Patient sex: F
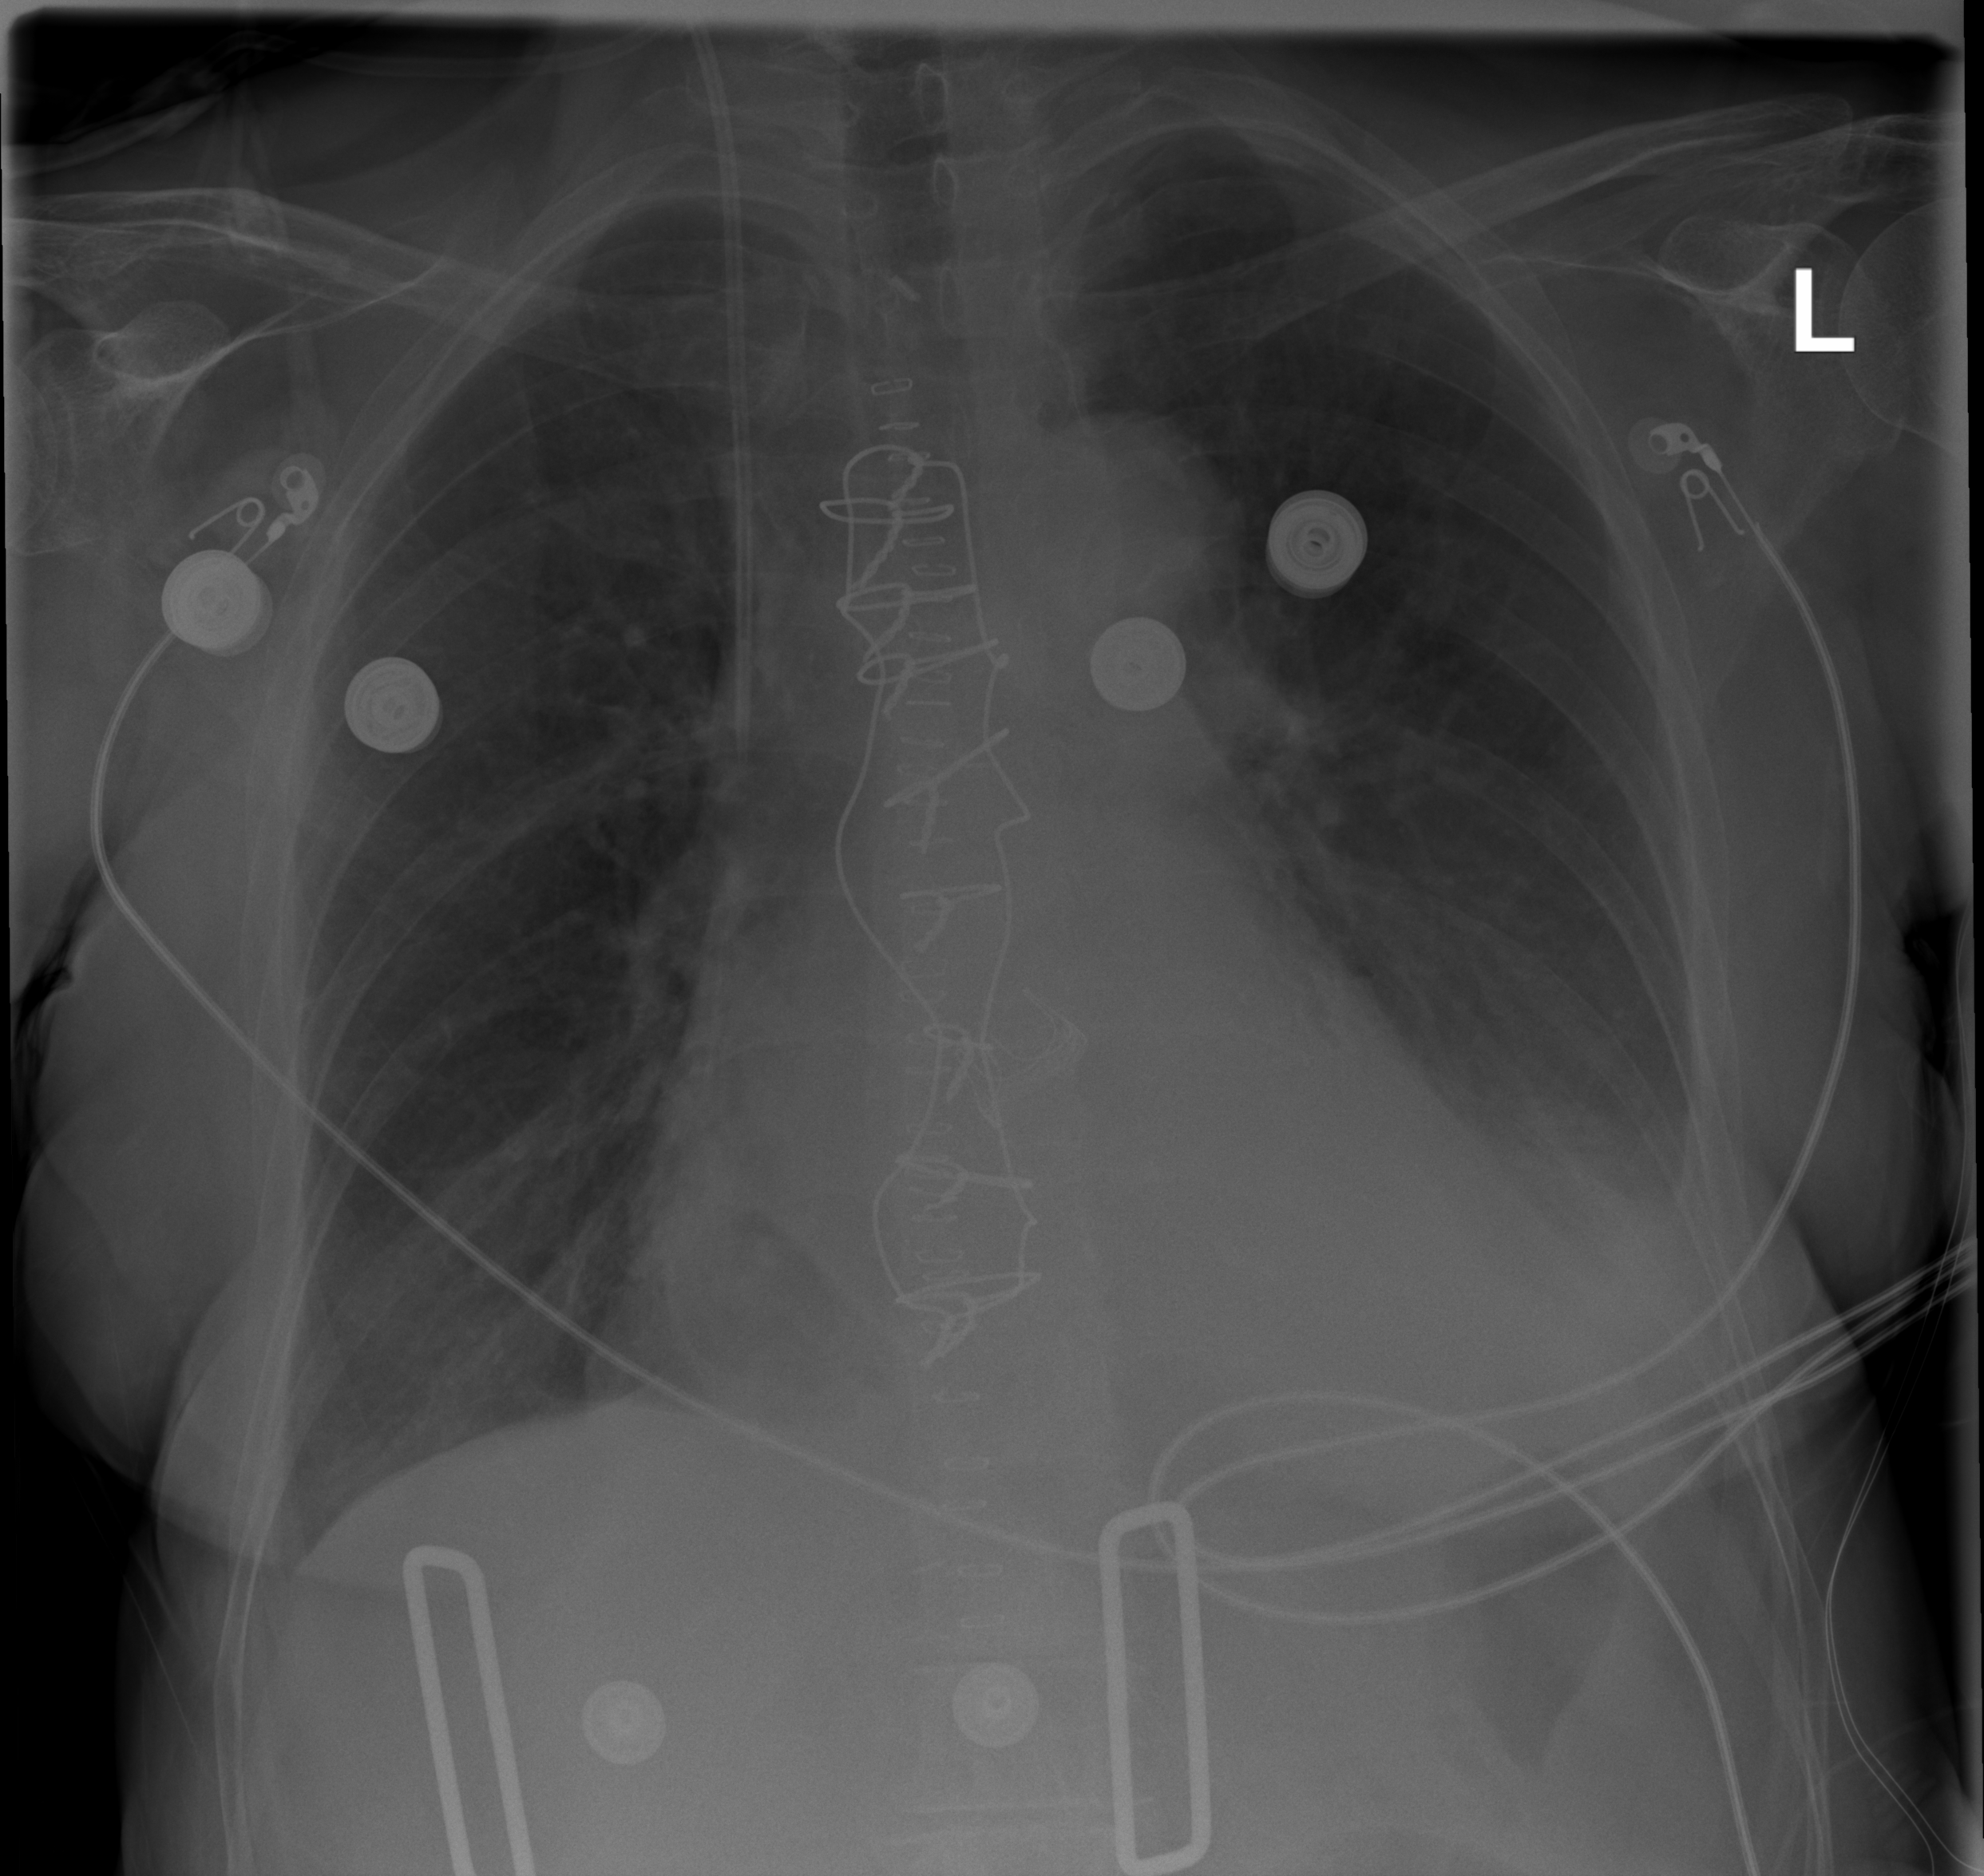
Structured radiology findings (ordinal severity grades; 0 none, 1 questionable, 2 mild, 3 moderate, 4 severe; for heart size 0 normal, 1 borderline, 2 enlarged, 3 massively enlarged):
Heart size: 2
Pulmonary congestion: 2
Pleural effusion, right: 0
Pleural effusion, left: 2
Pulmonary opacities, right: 0
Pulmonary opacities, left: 0
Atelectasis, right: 0
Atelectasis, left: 2